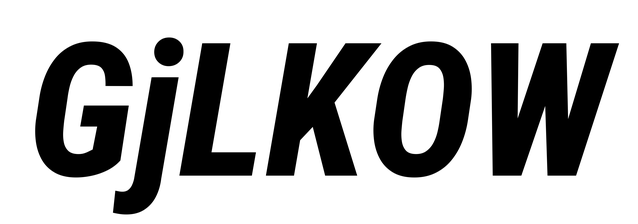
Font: Roboto-Italic_Condensed_ExtraBold_Italic